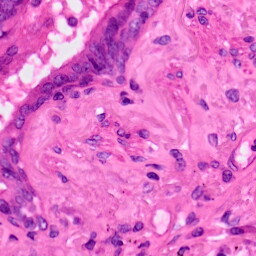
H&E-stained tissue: Lung